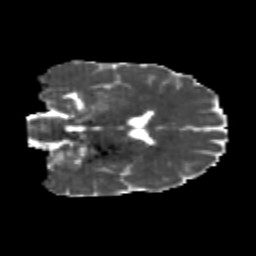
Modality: MD
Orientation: coronal
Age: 21
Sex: male
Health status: healthy
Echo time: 0.074 s